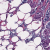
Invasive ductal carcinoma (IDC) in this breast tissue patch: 1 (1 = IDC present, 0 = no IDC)